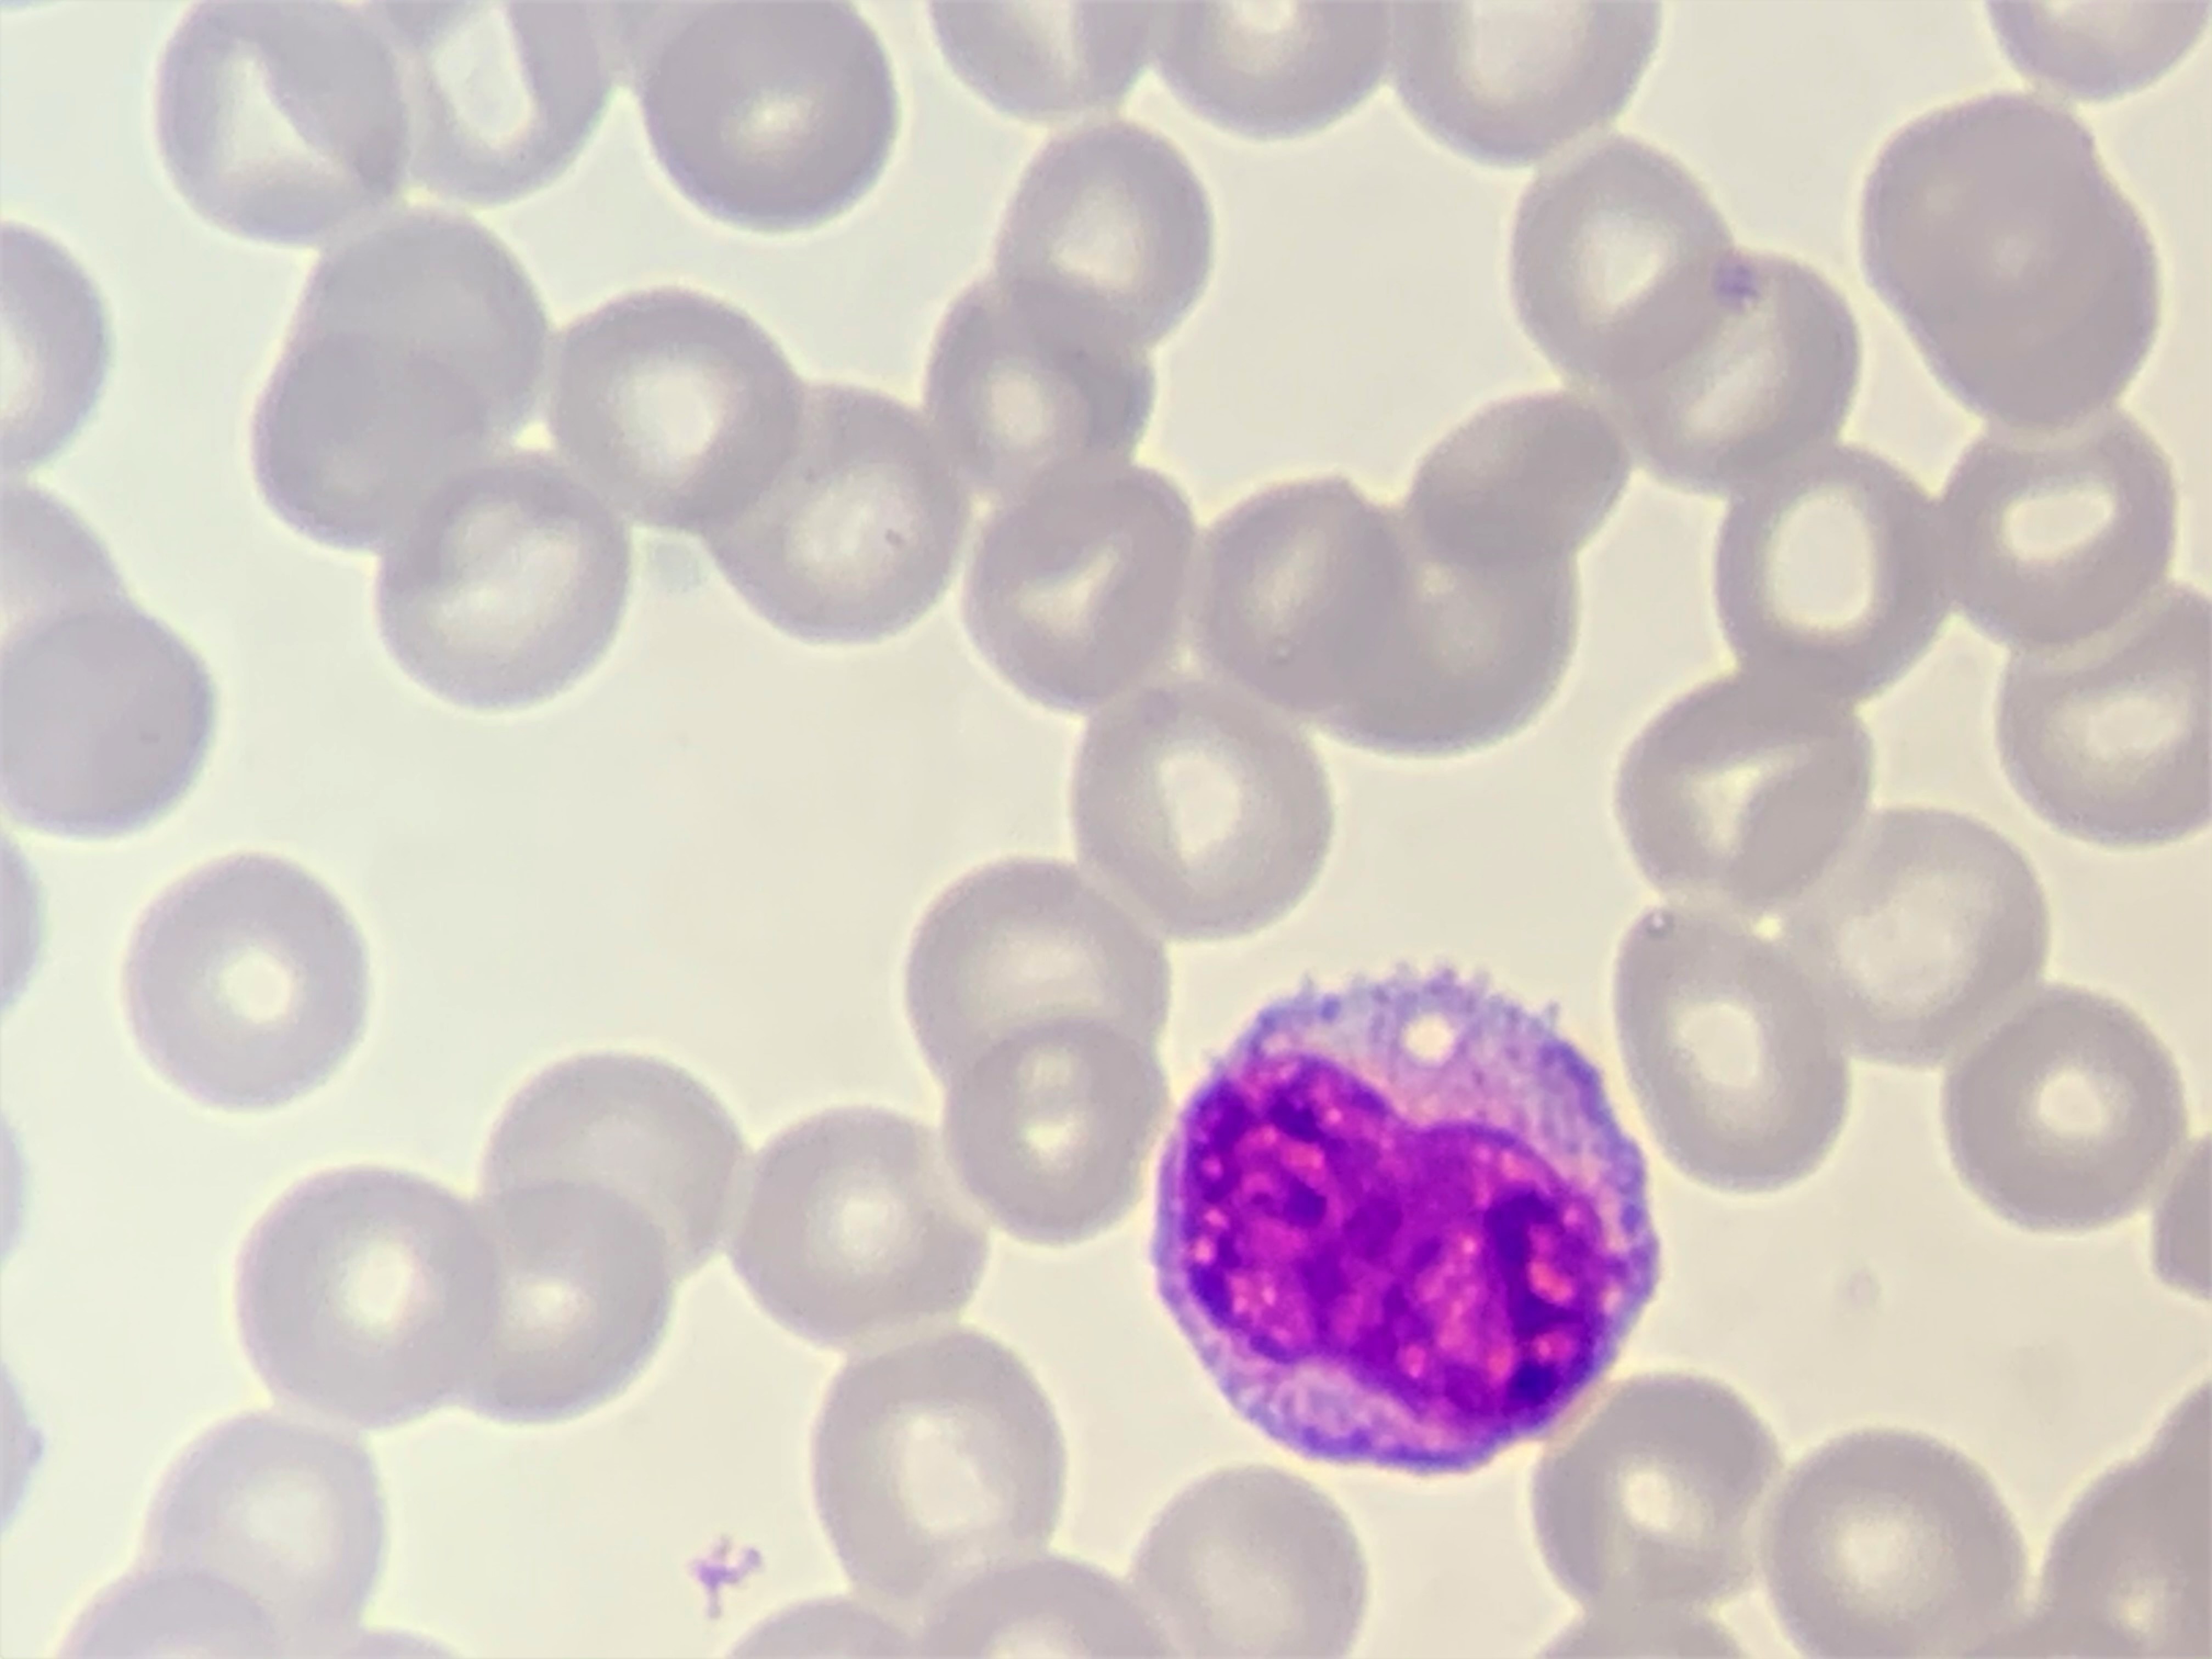
Cell type: MONOCYTES